Question: I am attempting to provide a web-based solution for users to select a file on shared drives.
I want to use the typical file selector that is provided by windows when you go to browse for a file. The only info I need from this is the full filename + path. Now an obvious solution would be to just have a free-text textbox where users type in their filename, but I am required to use the file selector. (image below)
As a side note I am using the Telerik controls and this download functionality is in a user control that is inside an ajaxified panel in the parent page.

Currently I have this markup:
'''
Add a Link to a Document: <input type="file" id="upLink" runat="server" onchange="LinkSelected(this);" />
<asp:HiddenField ID="hdnLinkFile" runat="server" />
<asp:Button ID="btnLink" runat="server" CssClass="invisiblebutton" OnClick="LinkFile" />
<script>
function LinkSelected(sender) {
if (sender && sender.value.length > 0) {
//save filename to hidden value as it will not otherwise be usable on the server without a postback
$("#<%= hdnLinkFile.ClientID %>").val(sender.value);
//clear
sender.value = null;
//fire server request on this user control
$find("<%= RadAjaxManager.GetCurrent(Page).ClientID %>").ajaxRequestWithTarget("<%= btnLink.UniqueID %>", "");
}
}
</script>
'''
code behind:
'''
protected void LinkFile(object sender, EventArgs e)
{
if (hdnLinkFile.Value.Length > 2 && hdnLinkFile.Value.Substring(0, 2) != @"\")
{
Code.Common.DisplayMessage("File must be in a shared location!", Page);
}
else
{
//save link string to database
}
}
'''
The purpose of this code is to prevent a full postback. A full postback will cause the file input (upLink) to upload the selected file to the web server. As we are allowing large files (over 100MB) to be linked to, and all I want is the filepath, (and the internet for some of the clients is very slow) there is no need for the upload.
this code works great in IE - unfortunately for inputs with type=file Firefox returns only the filename - not the full path + name . Being that the reason Firefox doesn't provide this data as it is considered a security risk, and also that the client uses firefox by default, I need to find another way. All I want is the full filename + path, without actually uploading the file - how hard can it be???
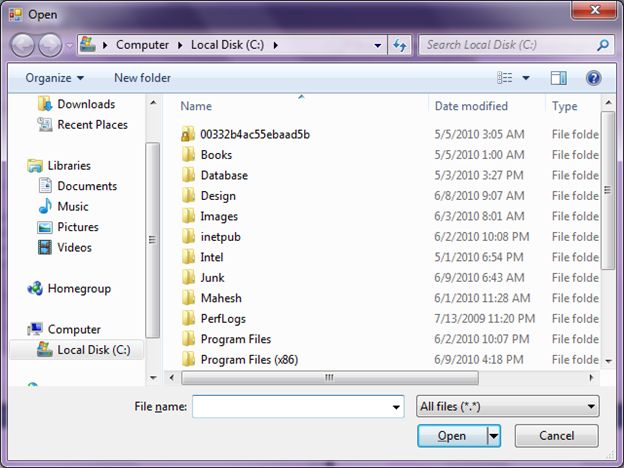
Answer: Well unfortunately the only way I found how to do it was to build my own file selector dialog. Seeing as I am already using the Telerik controls, I used the RadTreeView and RadWindow as below. I've pulled out all the validation to make it simpler. Its based on the Telerik demo <URL>
'''
<script type="text/javascript">
function onNodeClicking(sender, args) {
//fill path textbox
var textbox = document.getElementById('inpPath');
if (args.get_node()._parent._uniqueId == "RadTreeView1")
textbox.value = args.get_node()._properties._data.value; //root node
else
textbox.value = args.get_node()._parent._properties._data.value + "\" + args.get_node()._getData().text;
}
function onCancel() {
var wnd = getRadWindow();
var openerPage = wnd.BrowserWindow;
openerPage.OnFileSelected('');
wnd.close();
}
function onOK() {
var wnd = getRadWindow();
var openerPage = wnd.BrowserWindow;
openerPage.OnFileSelected(document.getElementById('inpPath').value);
wnd.close();
}
function getRadWindow() {
var oWindow = null;
if (window.radWindow) oWindow = window.radWindow;
else if (window.frameElement.radWindow) oWindow = window.frameElement.radWindow;
return oWindow;
}
</script>
<div id="divFolderPath" style="padding: 0px 0px 10px 10px;">
<input id="inpPath" runat="server" type="text" style="width:80%;" />&nbsp;&nbsp;
<asp:Button ID="btnGo" runat="server" Text="Go" onclick="btnGo_Click" />
</div>
<div id="divButtons" style="padding: 0px 0px 15px 10px; text-align:center;">
<input id="btnOk" type="button" value="OK" onclick="onOK()" style="padding-right:5px;" disabled="disabled" />
<input id="btnCancel" type="button" value="Cancel" onclick="onCancel()" />
</div>
<telerik:RadTreeView ID="RadTreeView1" runat="server"
OnNodeExpand="RadTreeView1_NodeExpand"
OnClientNodeClicking="onNodeClicking">
</telerik:RadTreeView>
'''
'''
using System;
using System.Collections.Generic;
using System.Configuration;
using System.Linq;
using System.Web.UI;
using System.IO;
using Telerik.Web.UI;
//extensions we have pics for
private readonly string[] _knownExtensions = new[] { "csv", "doc", "docx", "gif", "html", "jpg", "pdf", "png", "txt", "xls", "xlsx", "xml" };
protected void Page_Load(object sender, EventArgs e)
{
if (!Page.IsPostBack)
{
if (Session["nodes"] != null && ((List<string>)Session["nodes"]).Count > 0)
{
foreach (string nod in (List<string>)Session["nodes"])
{
AddNode(nod);
}
}
else
{
AddNode(ConfigurationManager.AppSettings["LinkDocumentStartPath"]);
}
}
}
private void AddNode(string rootpath)
{
Directory.GetDirectories(rootpath);
inpPath.Value = rootpath;
//won't get this far if it fails the first check
var dirNode = new RadTreeNode(rootpath)
{
Value = rootpath,
ImageUrl = "~/Content/Images/folder.png",
Expanded = true,
ExpandMode = TreeNodeExpandMode.ServerSideCallBack
};
dirNode.Attributes.Add("isFile", "false");
RadTreeView1.Nodes.Add(dirNode);
}
protected void RadTreeView1_NodeExpand(object sender, RadTreeNodeEventArgs e)
{
BindTreeToDirectory(e.Node.Value, e.Node);
}
private void BindTreeToDirectory(string path, RadTreeNode parentNode)
{
//get directories
string[] directories = Directory.GetDirectories(path);
foreach (string directory in directories)
{
var dirNode = new RadTreeNode(Path.GetFileName(directory))
{
Value = path + "/" + Path.GetFileName(directory),
ImageUrl = "~/Content/Images/folder.png",
ExpandMode = TreeNodeExpandMode.ServerSideCallBack
};
dirNode.Attributes.Add("isFile","false");
parentNode.Nodes.Add(dirNode);
}
//get files in directory
string[] files = Directory.GetFiles(path);
foreach (string file in files)
{
var node = new RadTreeNode(Path.GetFileName(file));
node.Attributes.Add("isFile", "true");
//get extension
string extension = Path.GetExtension(file);
if (!string.IsNullOrEmpty(extension))
{
extension = extension.ToLower().TrimStart('.');
}
//choose an image for the extension
if (Array.IndexOf(_knownExtensions, extension) > -1)
{
node.ImageUrl = "~/Content/Images/" + extension + ".png";
}
else
{
node.ImageUrl = "~/Content/Images/unknown.png";
}
parentNode.Nodes.Add(node);
}
}
//go to a new directory
protected void btnGo_Click(object sender, EventArgs e)
{
string nod = inpPath.Value.Trim();
if (!string.isNullOrEmpty(nod))
{
var nodeslst = new List<string>();
if (Session["nodes"] != null)
{
nodeslst = (List<string>) Session["nodes"];
}
else
{
//session has expired - get nodes from radtree
nodeslst.AddRange(from RadTreeNode rtn in RadTreeView1.Nodes select rtn.Value);
}
if (nodeslst.Contains(nod, StringComparer.OrdinalIgnoreCase) == false)
{
AddNode(nod);
nodeslst.Add(nod);
}
Session["nodes"] = nodeslst;
}
}
'''
'''
<span style="width:200px; display:inline-block; text-align:right; padding-right:5px;">Add a Link to a Document:</span>
<telerik:RadTextBox ID="txtLinkFileName" runat="server" Width="325px" Enabled="False"></telerik:RadTextBox>
<asp:Button ID="selectFile" OnClientClick="OpenFileExplorerDialog(); return false;" Text="Browse..." runat="server" />
<asp:Button ID="btnLink" runat="server" CssClass="invisiblebutton" OnClick="LinkFile" CausesValidation="false" />
<telerik:RadWindow runat="server" Width="550px" Height="560px" VisibleStatusbar="false"
ShowContentDuringLoad="false" NavigateUrl="Explorer.aspx" ID="ExplorerWindow"
Modal="true" Behaviors="Close,Move,Resize">
</telerik:RadWindow>
<script type="text/javascript">
function OpenFileExplorerDialog() {
var wnd = $find("<%= ExplorerWindow.ClientID %>");
wnd.show();
}
//This function is called from code on the Explorer.aspx page
function OnFileSelected(fileSelected) {
if (fileSelected && fileSelected.length > 0) {
var textbox = $find("<%= txtLinkFileName.ClientID %>");
textbox.set_value(fileSelected);
$find("<%= RadAjaxManager.GetCurrent(Page).ClientID %>").ajaxRequestWithTarget("<%= btnLink.UniqueID %>", "");
}
}
</script>
'''
'''
protected void LinkFile(object sender, EventArgs e)
{
if (!string.IsNullOrEmpty(txtLinkFileName.Text))
{
if (txtLinkFileName.Text.Length > 2 && txtLinkFileName.Text.Substring(0, 2) != @"\")
{
Code.Common.DisplayMessage("File must be in a shared location!", Page);
}
else
{
//just a link to a file - no need to upload anything
//save filepath to database
//filepath = txtLinkFileName.Text;
}
}
}
'''
As you can see it would be a lot easier if smartypants browsers weren't trying to protect us from ourselves, but still accomplishable.